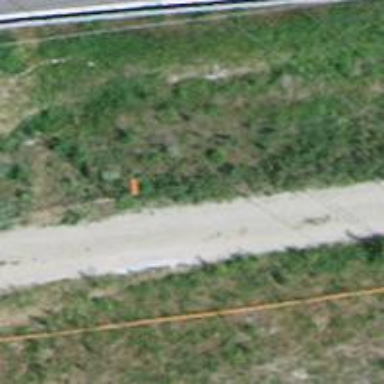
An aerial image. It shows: Pole with roofed pipeline marker.